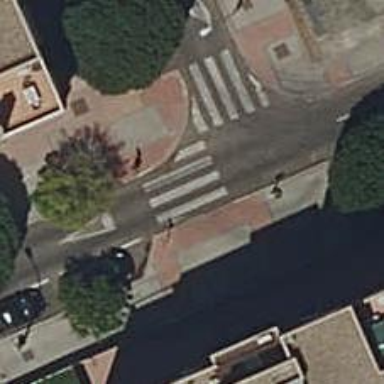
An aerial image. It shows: Pedestrian crossing with zebra markings on the footway.